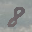
Label: 8